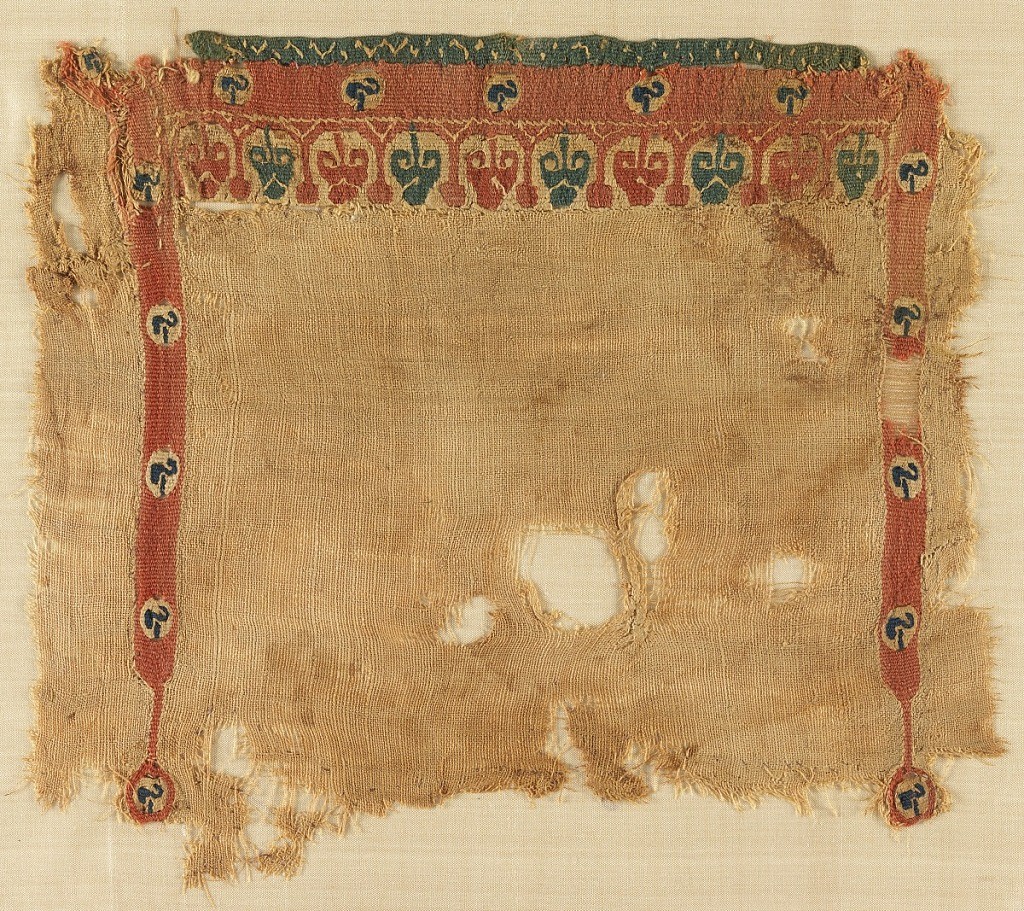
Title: Fragment of tunic
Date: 6th–8th century
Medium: Warp; S-spun linen. Wefts; Z-spun linen, Z-spun wools technique; plain weave and slit tapestry weave
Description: Fragment of a Coptic tunic with clavus bands and larger band.